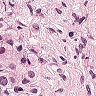
Metastatic tissue present: yes